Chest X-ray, PA view. Patient: 72 years old, sex M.
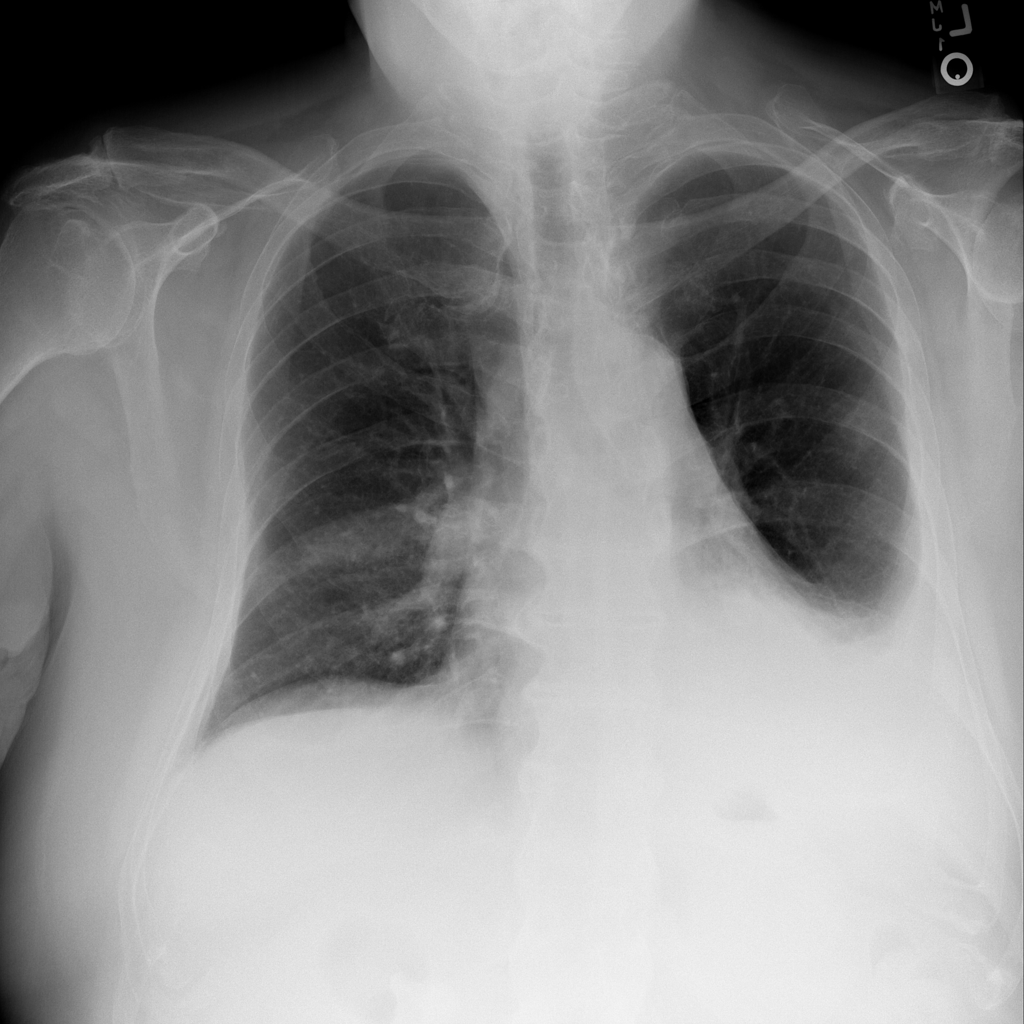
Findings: Effusion